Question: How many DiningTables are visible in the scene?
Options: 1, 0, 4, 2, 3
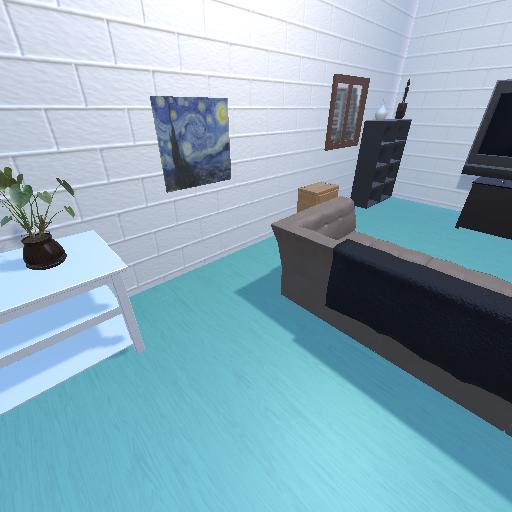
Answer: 1